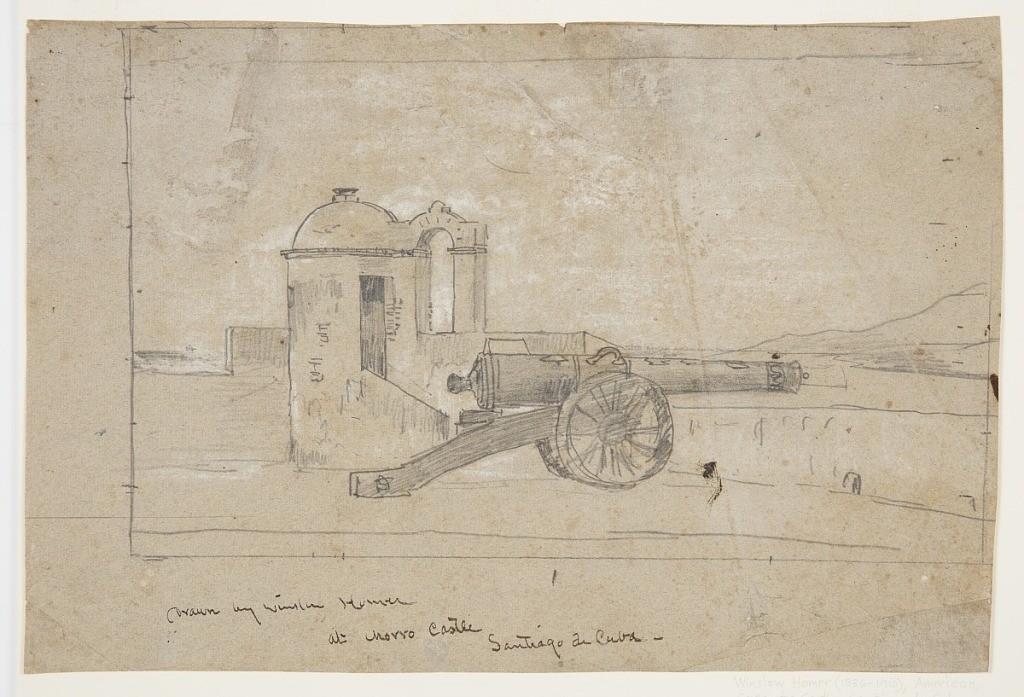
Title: Study for "Searchlight, Harbor Entrance, Santiago de Cuba"
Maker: Winslow Homer, American, 1836–1910
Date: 1885
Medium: Graphite, white chalk on gray paper
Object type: Drawing
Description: Horizontal view of a cannon and the searchlight on the parapet of the Spanish fort, Morro Castle, with the harbor of Santiago de Cuba visible in the background.